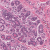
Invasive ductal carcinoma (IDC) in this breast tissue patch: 0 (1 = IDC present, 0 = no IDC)